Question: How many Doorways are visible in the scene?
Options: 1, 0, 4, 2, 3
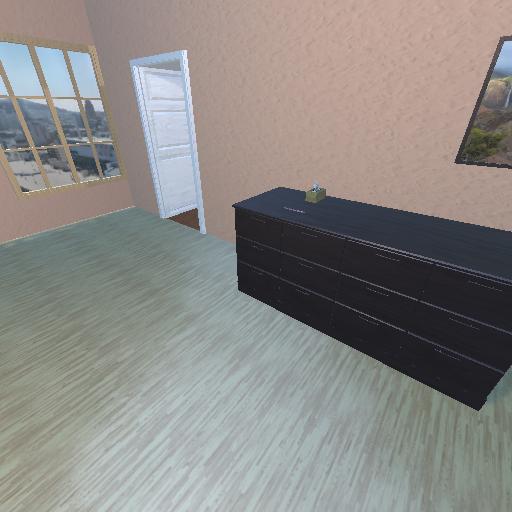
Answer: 1